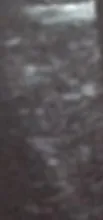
Lipoma in a 40-year-old woman with a palpable lump in the right breast; Ultrasound examination: ultrasonography showed a predominantly hypoechoic lesion with posterior shadowing.
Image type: radiology (ultrasound)